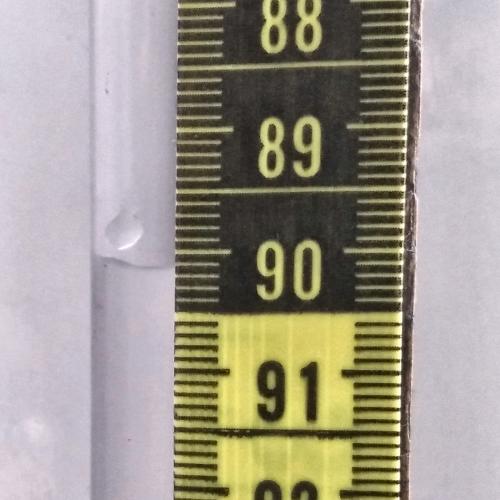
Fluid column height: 90.1 cm